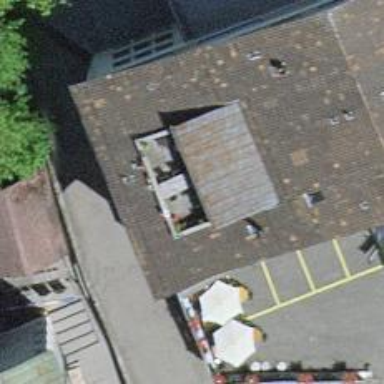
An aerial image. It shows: Restaurant.